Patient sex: M
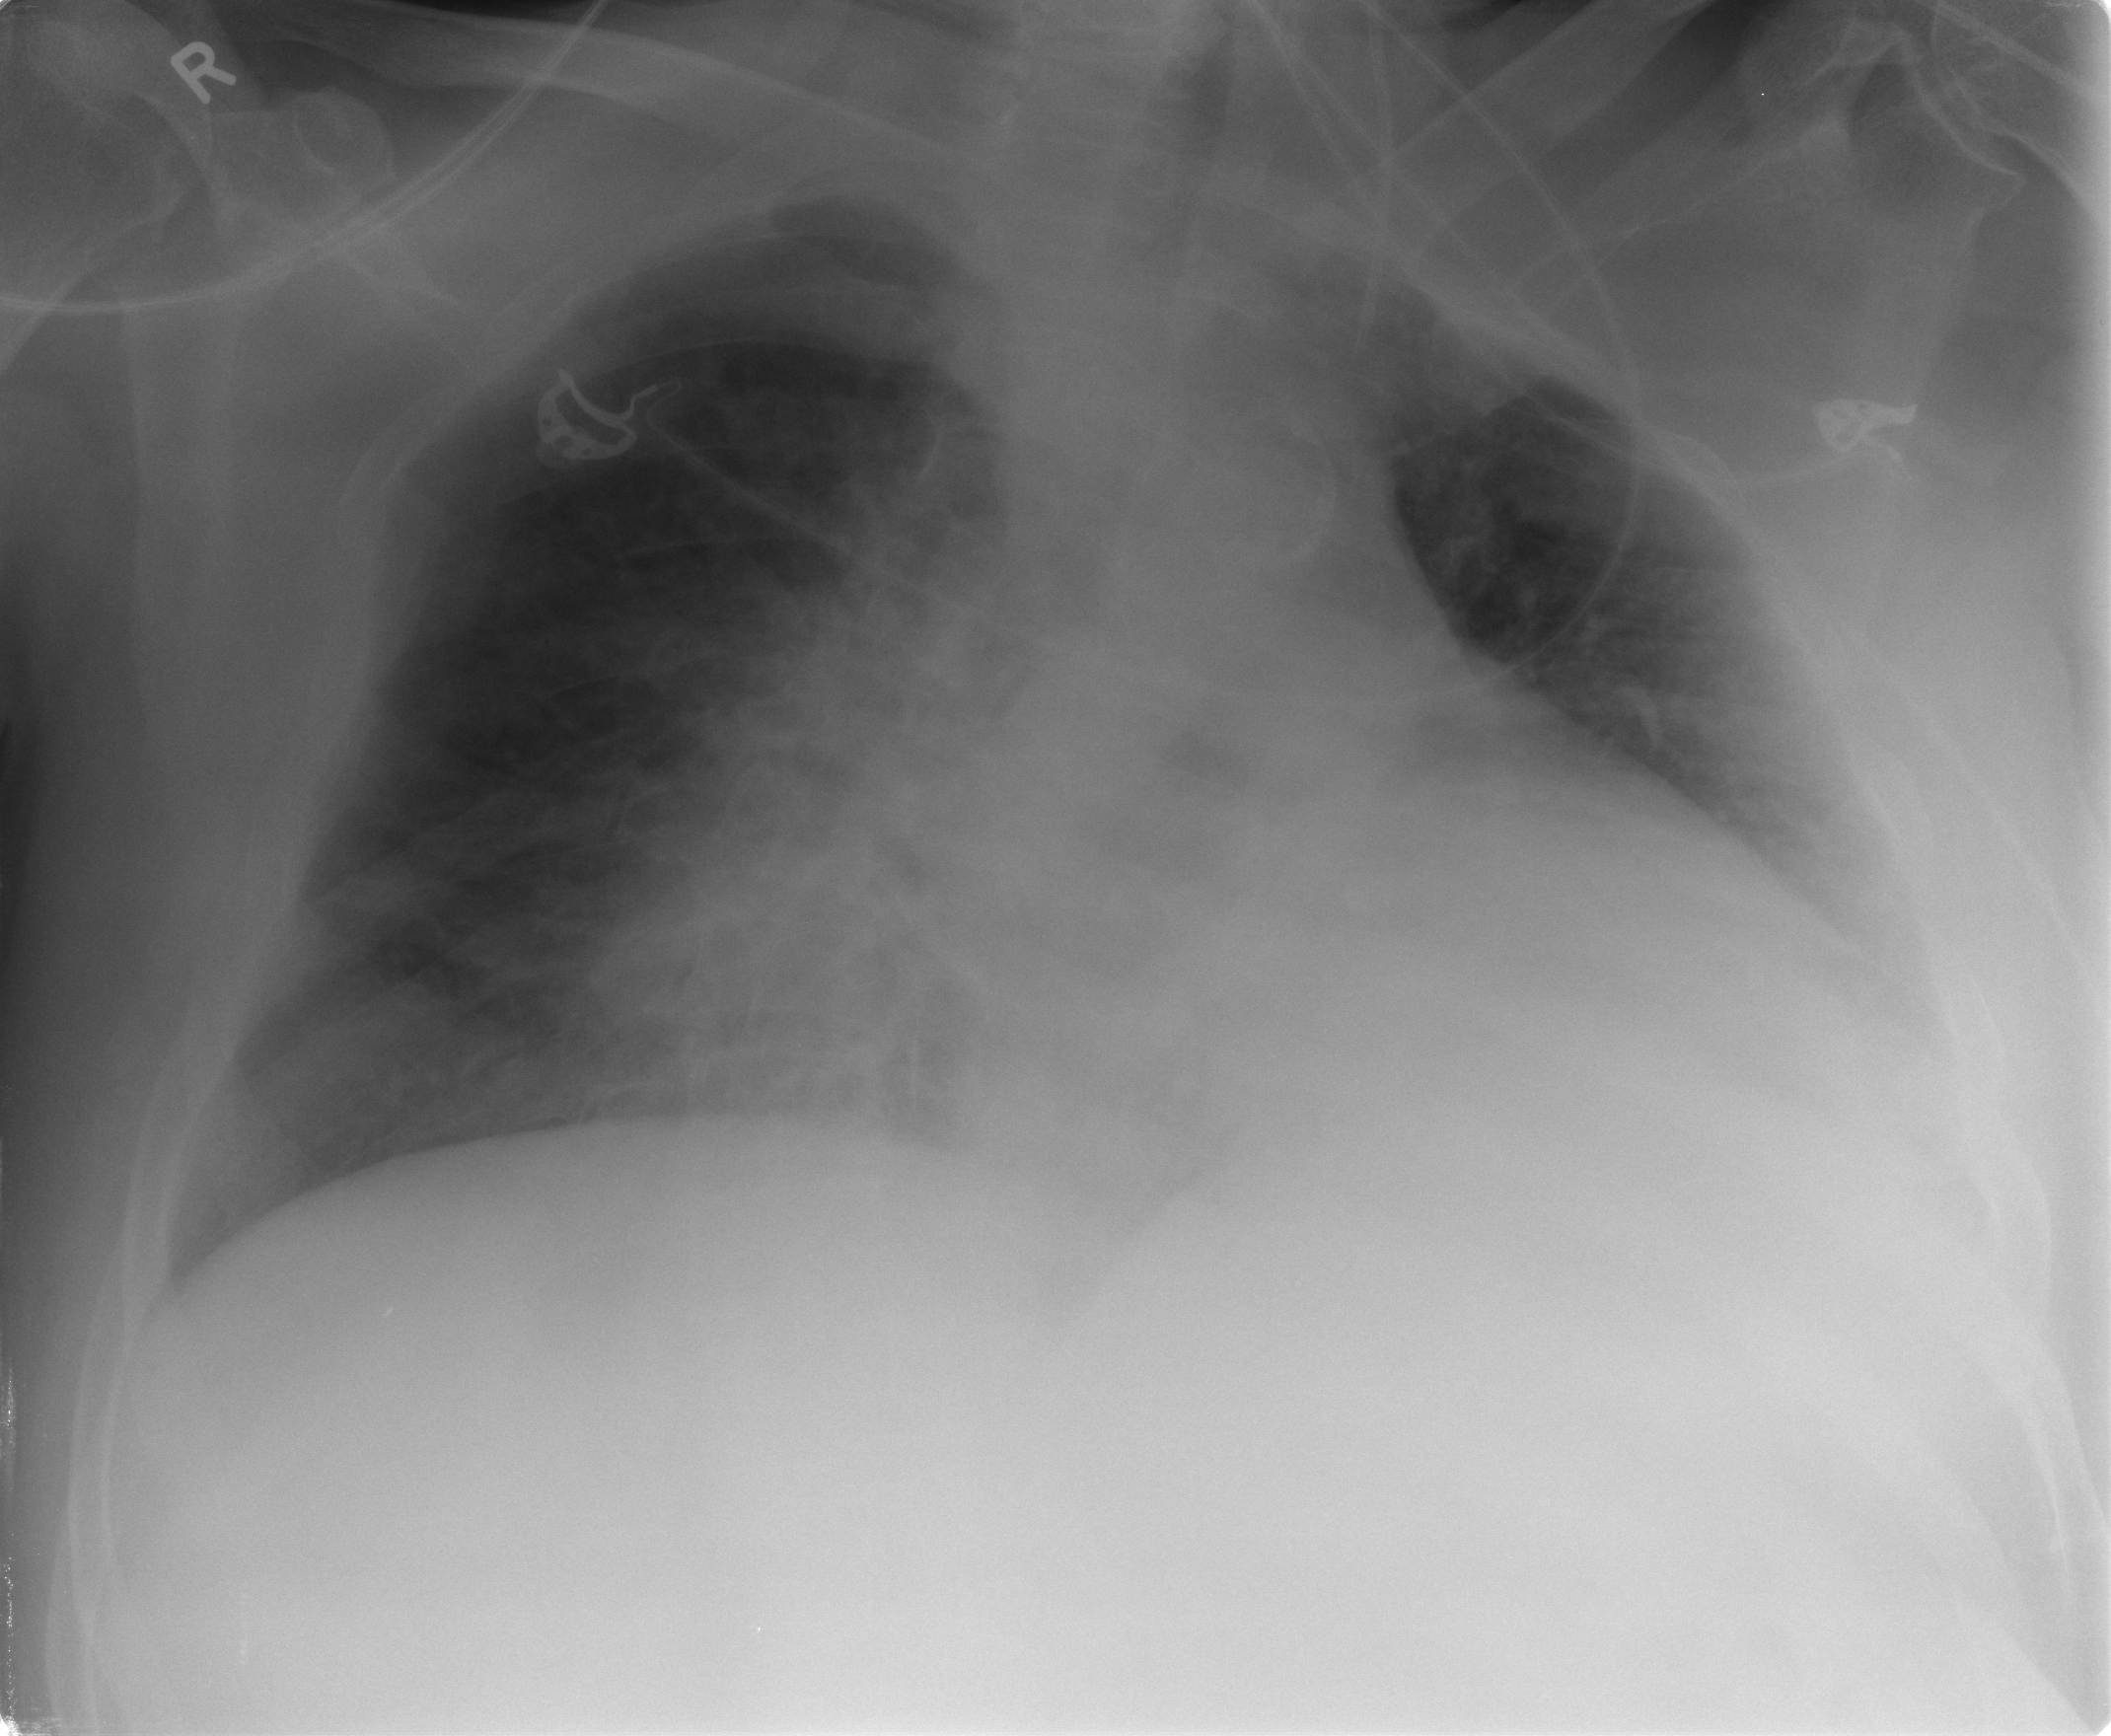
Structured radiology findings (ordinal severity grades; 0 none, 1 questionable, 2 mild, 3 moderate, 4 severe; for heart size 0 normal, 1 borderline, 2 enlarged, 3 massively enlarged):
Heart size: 2
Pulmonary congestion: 2
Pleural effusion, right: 0
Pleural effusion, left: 1
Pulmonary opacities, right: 1
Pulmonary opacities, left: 1
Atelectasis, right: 2
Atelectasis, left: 1